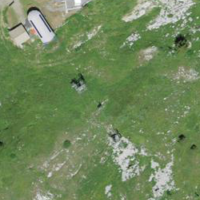
EUNIS habitat code: 23
Species observed at this site:
Bufo bufo
Gastrophysa viridula
Silene dioica